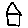
Label: house